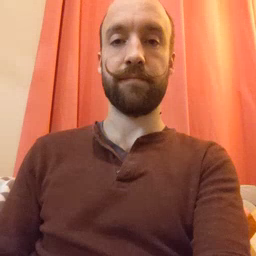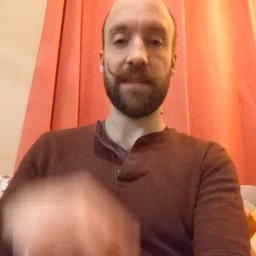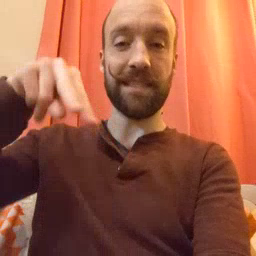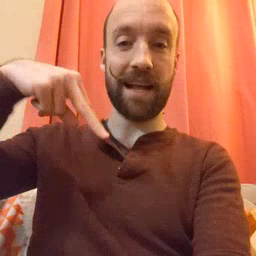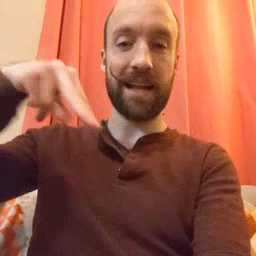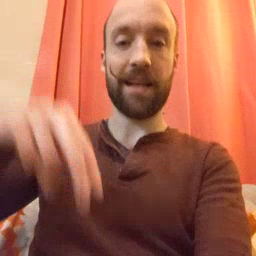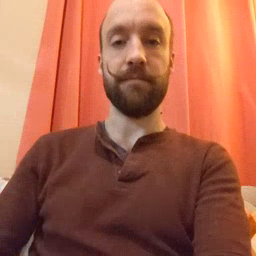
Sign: dance